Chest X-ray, PA view. Patient: 35 years old, sex F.
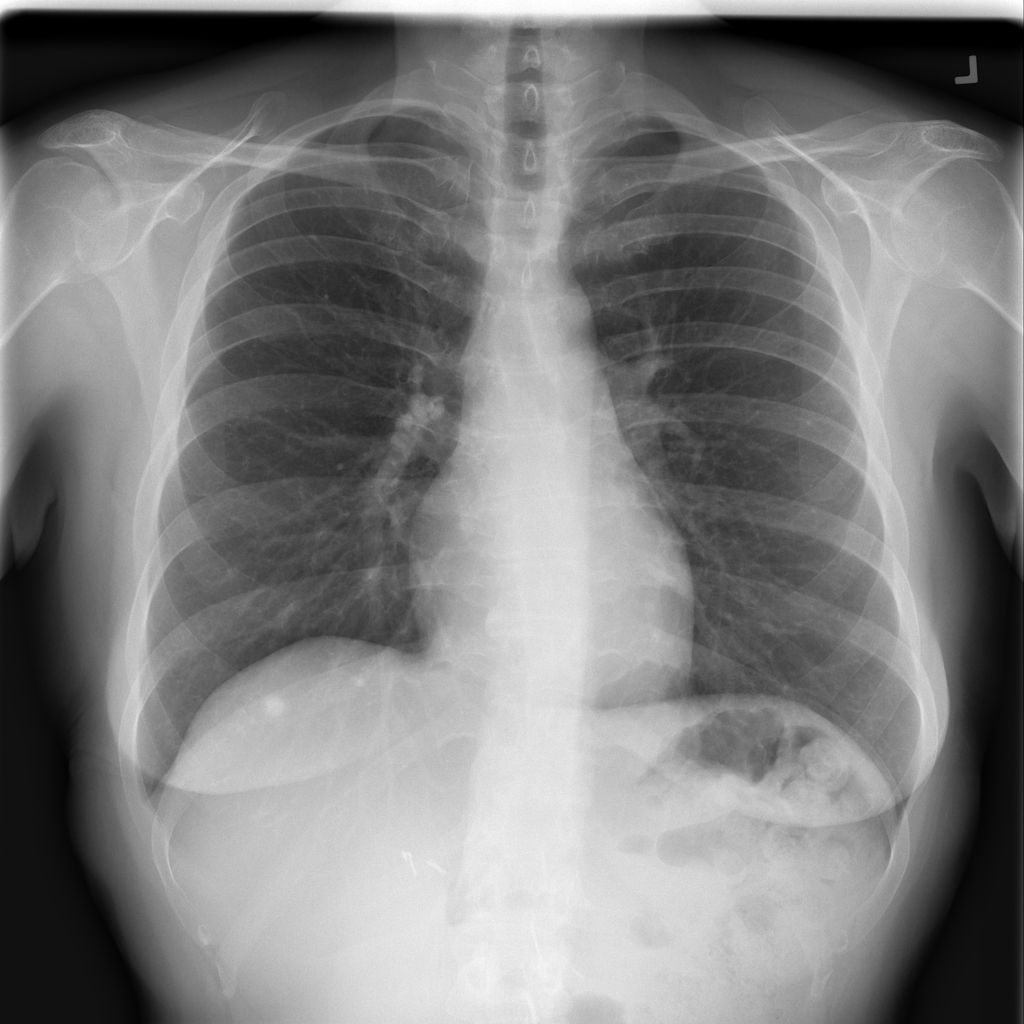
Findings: Infiltration, Nodule